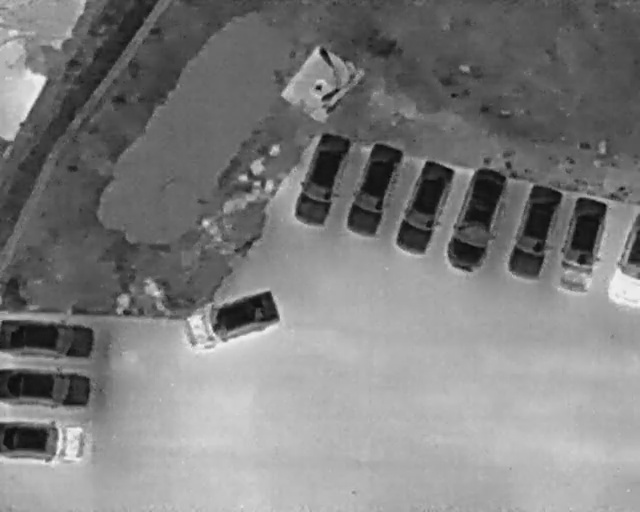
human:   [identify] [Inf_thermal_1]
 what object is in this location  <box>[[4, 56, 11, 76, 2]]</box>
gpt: <ref>1 large car at the left</ref>